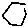
Label: hexagon